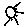
Label: sun